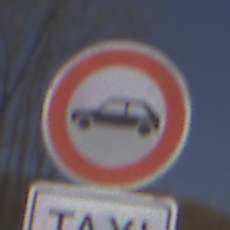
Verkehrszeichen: VerbotPersonenkraftwagen
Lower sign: BesondereFahrzeugeUndTransportgueter1
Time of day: Midday
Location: Outdoor (Nature)
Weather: Clear
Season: NotSpecified
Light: Natural